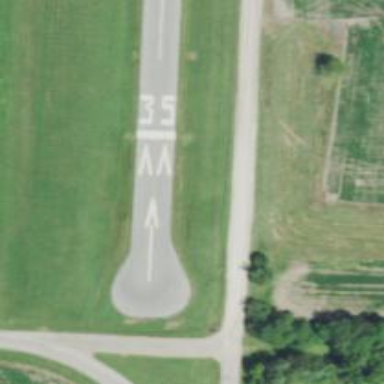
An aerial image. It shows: Displaced threshold runway at the airport.